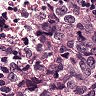
Metastatic tissue present: yes